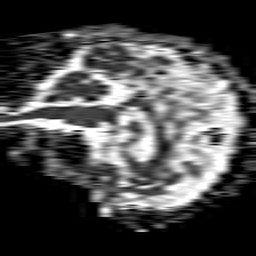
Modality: ADC
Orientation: sagittal
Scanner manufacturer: philips
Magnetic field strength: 1.5 T
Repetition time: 4.6 s
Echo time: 0.08517 s